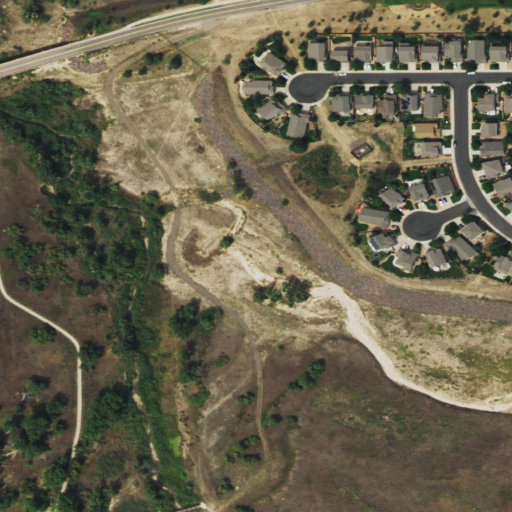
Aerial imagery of valley in Colorado named Bayou Gulch containing grassland, open development, medium intensity development, shrub, low intensity development, and herbaceous wetlands